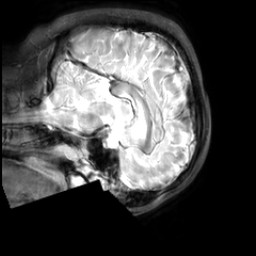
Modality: T2w
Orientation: sagittal
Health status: healthy
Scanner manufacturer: philips
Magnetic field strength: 3 T
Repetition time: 2.5 s
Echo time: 0.184 s